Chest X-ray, AP view. Patient: 36 years old, sex M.
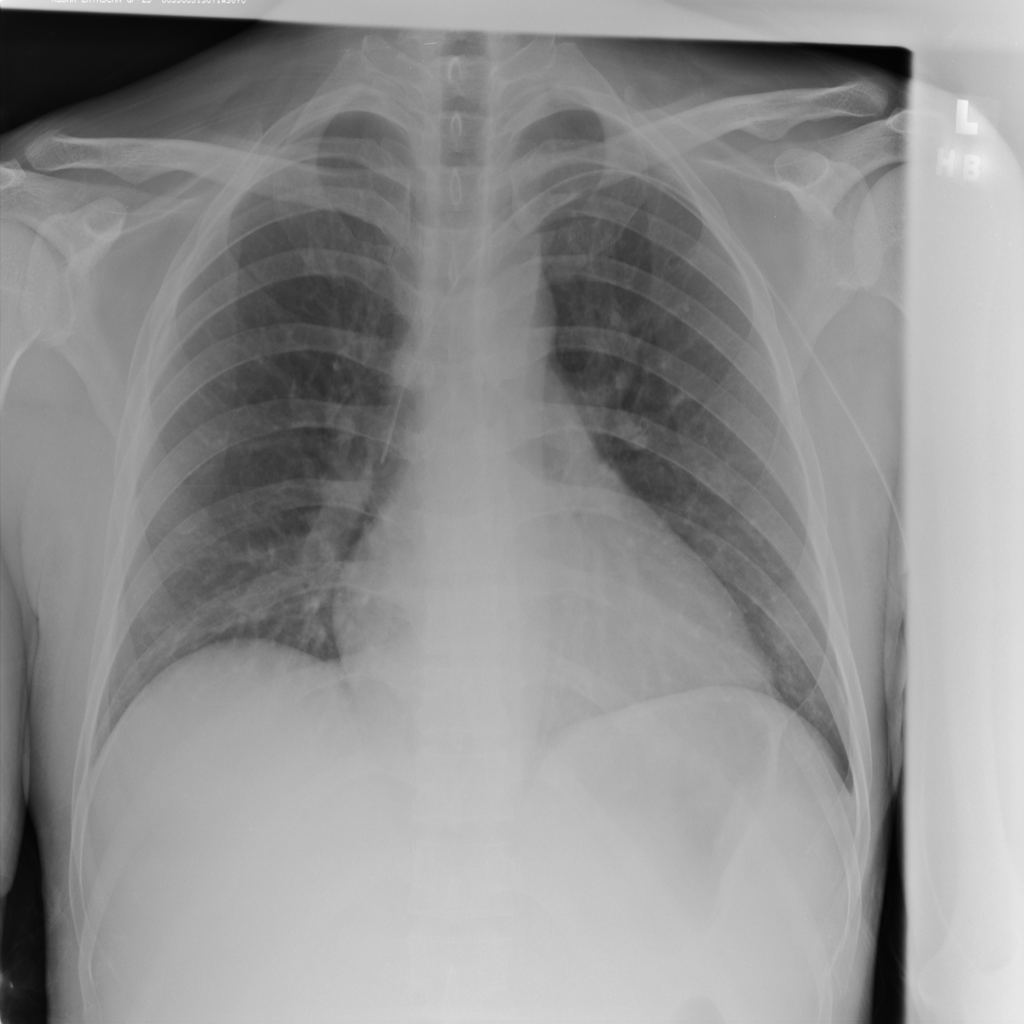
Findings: No Finding